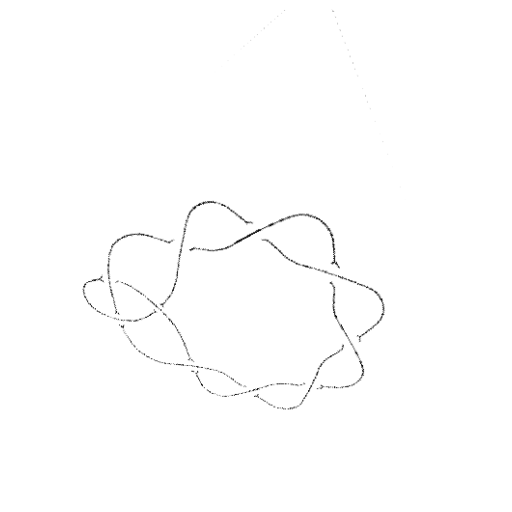
Crossing number: 10